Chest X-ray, PA view. Patient: 54 years old, sex M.
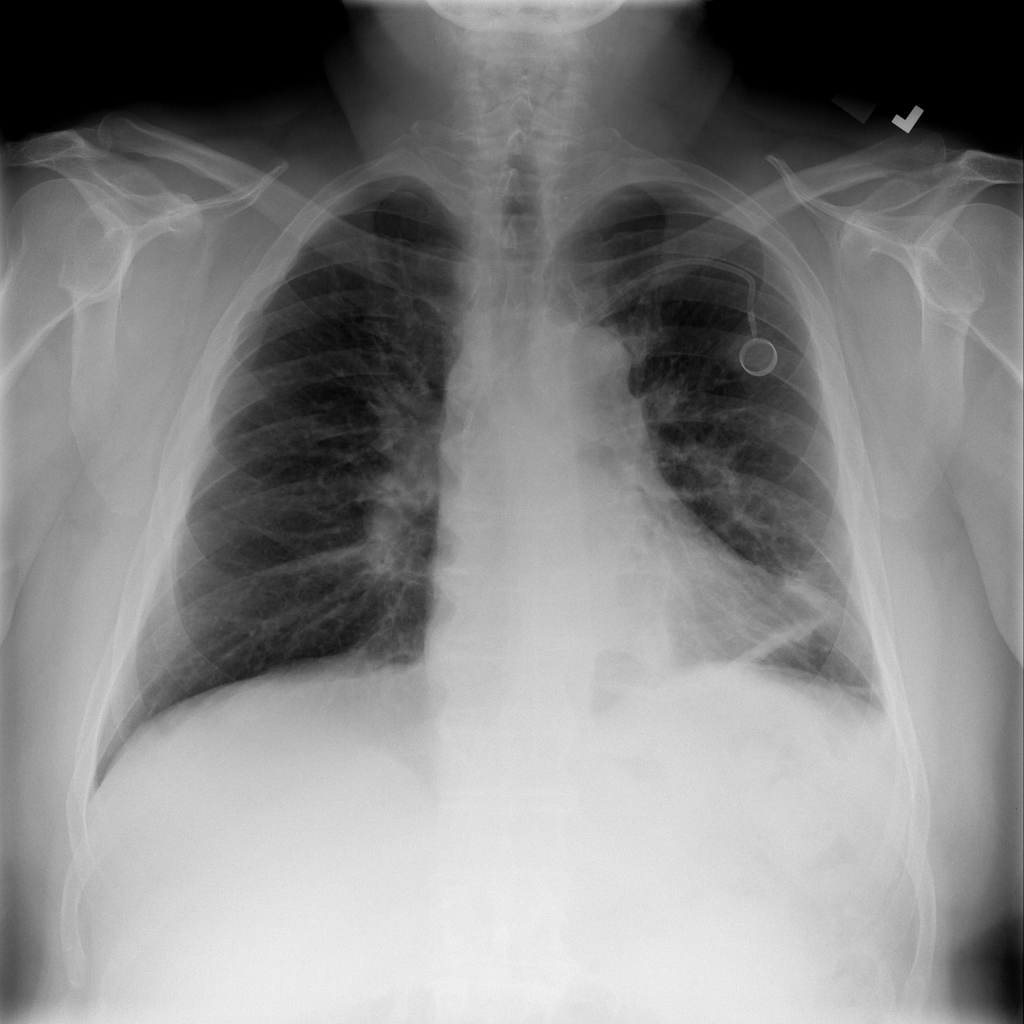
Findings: Atelectasis, Nodule